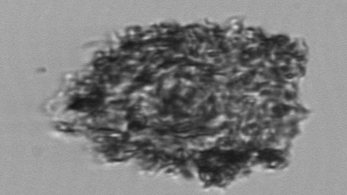
Label: Tintinnidium_mucicola